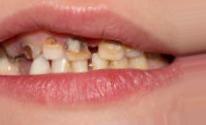
Condition: Caries